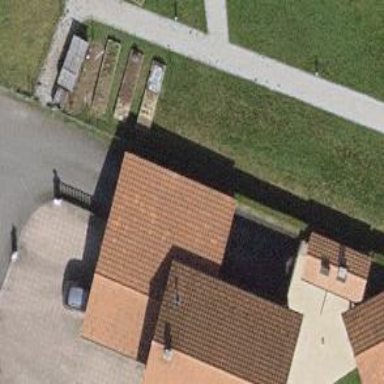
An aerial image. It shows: View of roof of building.